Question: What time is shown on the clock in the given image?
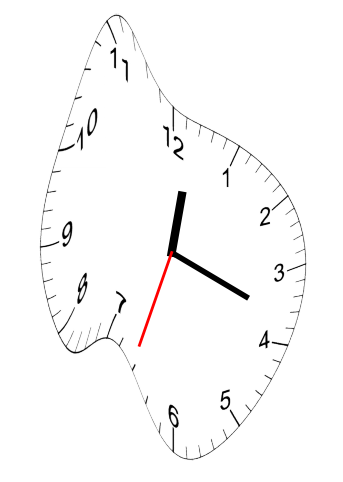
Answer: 12:18:33